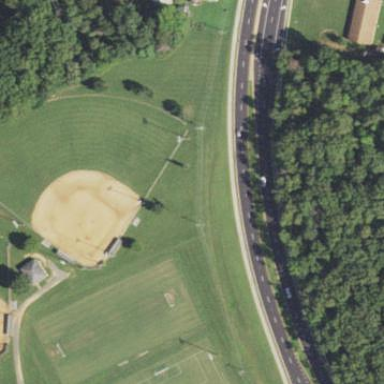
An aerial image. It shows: Grassy pitch designated for softball leisure sports.